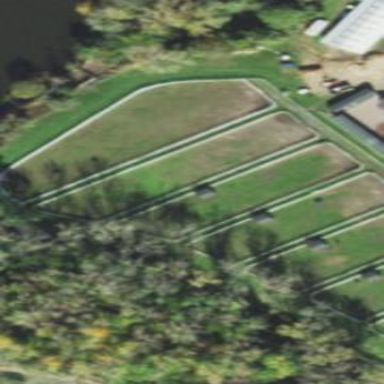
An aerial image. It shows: Fence surrounding area for equestrian sports and animal keeping.